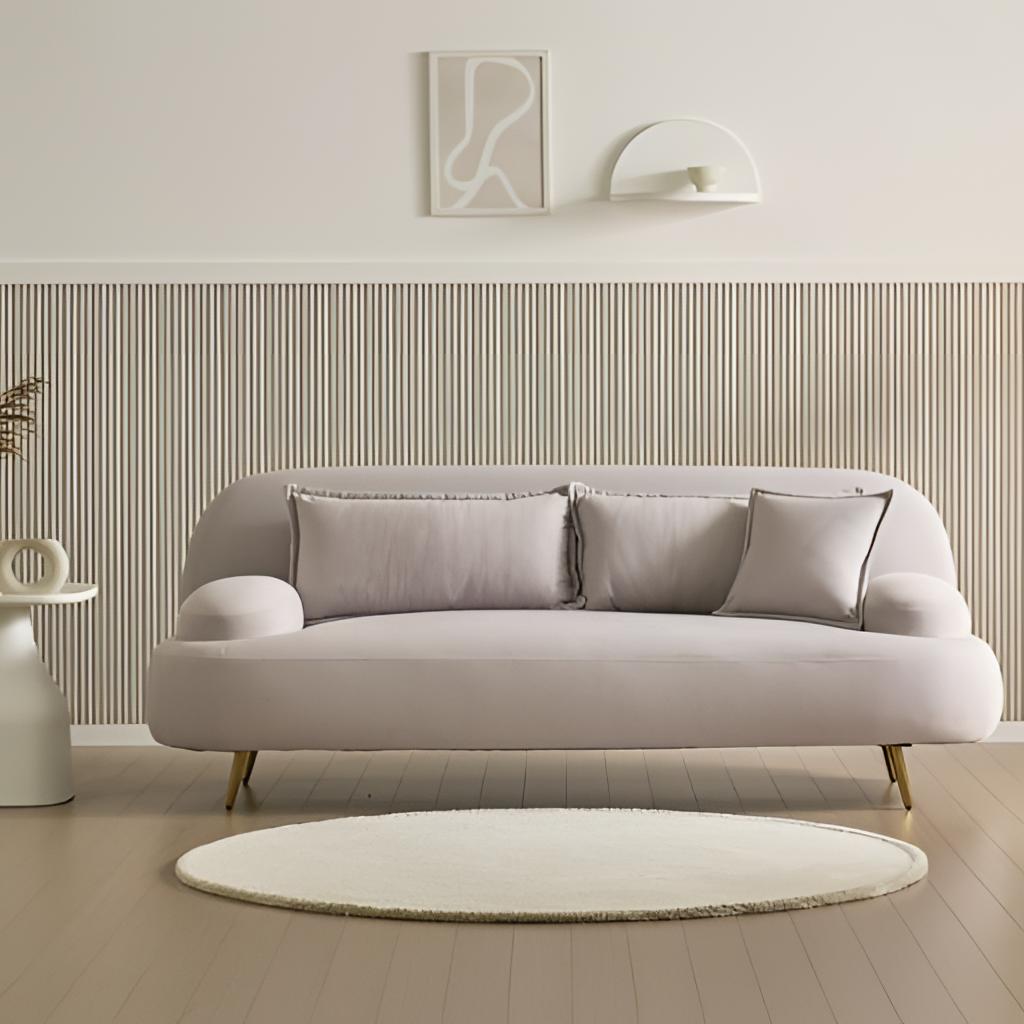
living room, fabric sofa, beige wood wallpaper, with vertical striped pattern, beige wood flooring, with plank pattern, minimalist